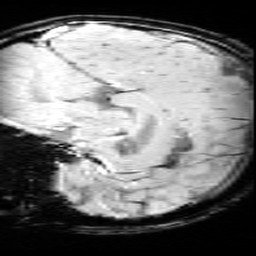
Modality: SWI
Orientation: sagittal
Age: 12
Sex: female
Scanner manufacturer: siemens
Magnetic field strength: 3 T
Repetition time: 0.027 s
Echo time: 0.02 s